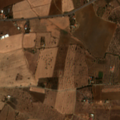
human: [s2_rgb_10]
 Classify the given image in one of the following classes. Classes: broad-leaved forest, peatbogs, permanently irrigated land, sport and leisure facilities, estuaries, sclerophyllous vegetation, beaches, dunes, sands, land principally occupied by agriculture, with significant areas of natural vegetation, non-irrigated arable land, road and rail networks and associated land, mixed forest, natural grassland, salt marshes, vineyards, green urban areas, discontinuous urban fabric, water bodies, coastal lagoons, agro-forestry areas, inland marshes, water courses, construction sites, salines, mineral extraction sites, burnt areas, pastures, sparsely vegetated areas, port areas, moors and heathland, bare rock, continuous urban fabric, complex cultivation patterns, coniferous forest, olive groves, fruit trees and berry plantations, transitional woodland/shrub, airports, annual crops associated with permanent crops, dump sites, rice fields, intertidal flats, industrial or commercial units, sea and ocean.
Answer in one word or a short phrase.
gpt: non-irrigated arable land, annual crops associated with permanent crops, transitional woodland/shrub